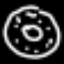
Label: donut